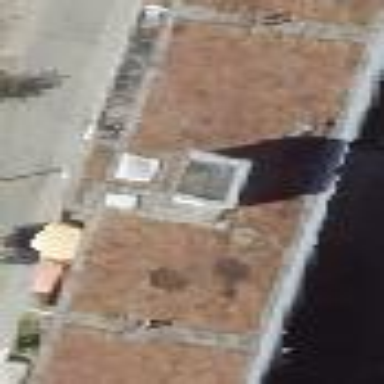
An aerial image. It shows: Residential building with flat roof.